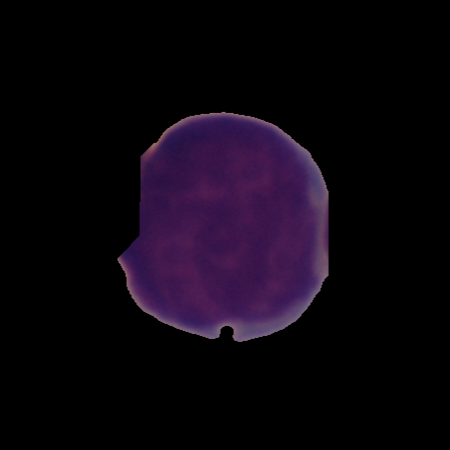
Label: cancer